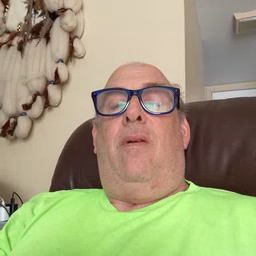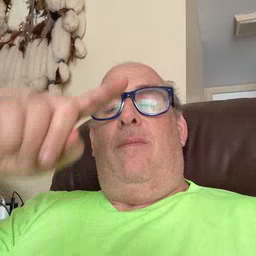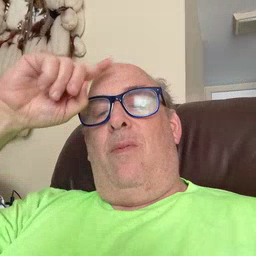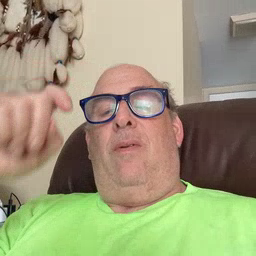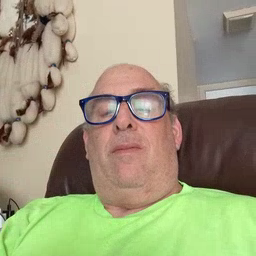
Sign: because